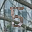
Label: 5